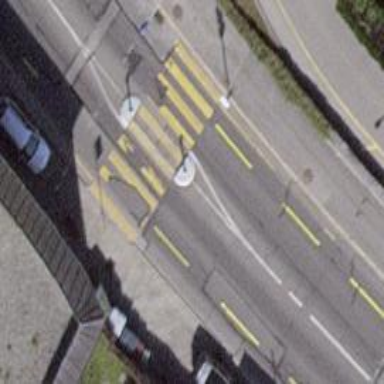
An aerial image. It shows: Uncontrolled crossing with central island on the road.